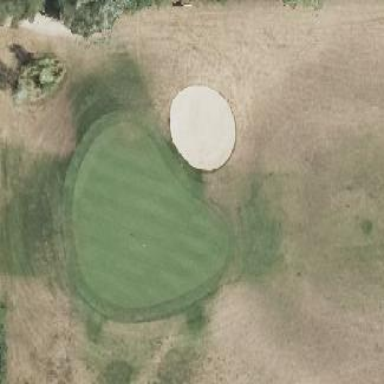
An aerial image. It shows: Golf green.